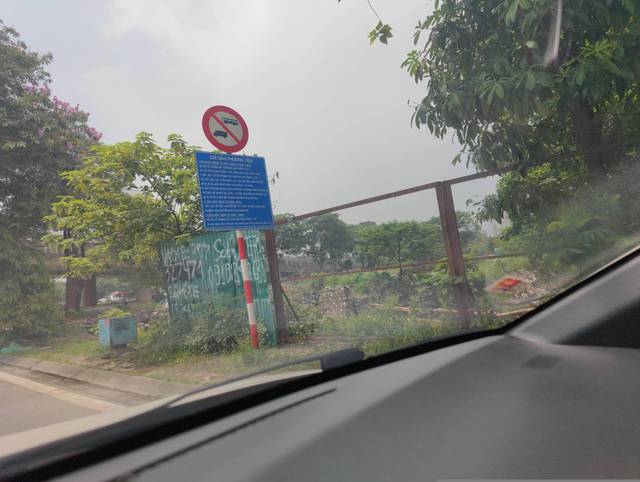
Region: Vietnam
Coordinates: 21.002, 105.782